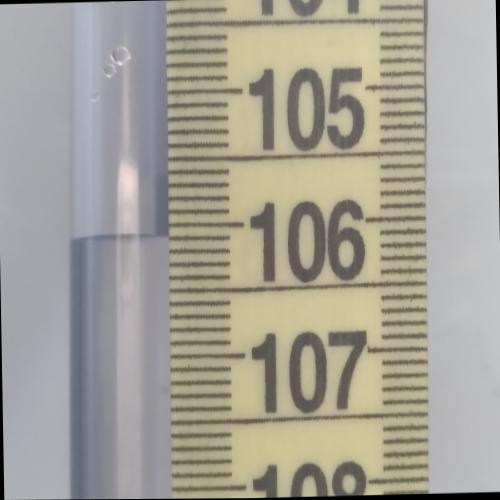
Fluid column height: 106.1 cm